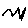
Label: zigzag